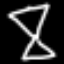
Label: hourglass